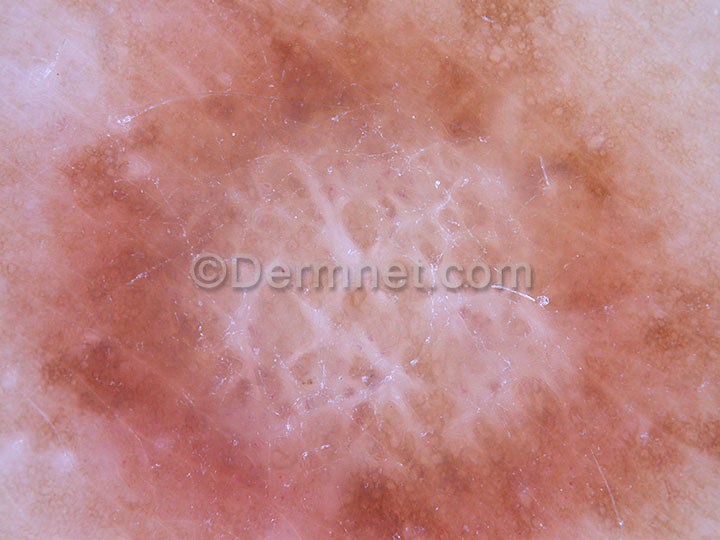
Disease: Seborrheic Keratoses and other Benign Tumors